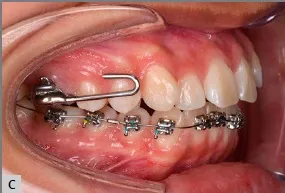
Intraoral photographs.
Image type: medical_photograph (oral_photograph)